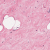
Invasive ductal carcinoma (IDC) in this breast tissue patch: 0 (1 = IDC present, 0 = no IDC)